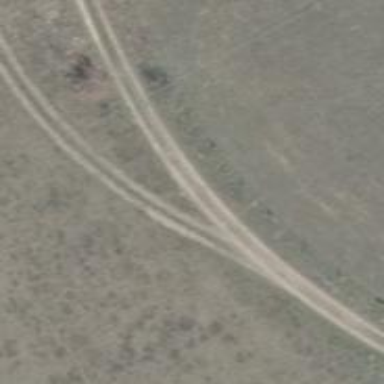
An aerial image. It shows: Dirt track road with grade 3 tracktype.